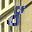
Label: 8